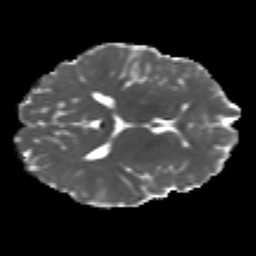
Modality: MD
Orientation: axial
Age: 23
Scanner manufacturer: siemens
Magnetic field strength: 3 T
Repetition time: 4.52 s
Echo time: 0.084 s